Interaction volume radius: 10 \u00c5
Interaction volume height: 35 \u00c5
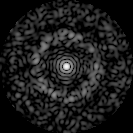
Disorder parameter: 0.831